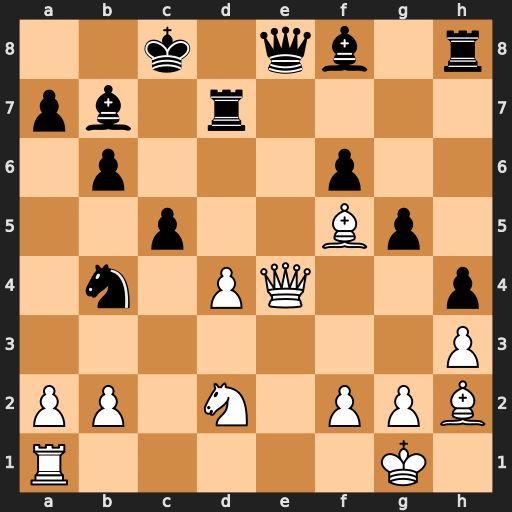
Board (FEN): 2k1qb1r/pb1r4/1p3p2/2p2Bp1/1n1PQ2p/7P/PP1N1PPB/R5K1
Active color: w
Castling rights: -
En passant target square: -
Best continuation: Qxe8#